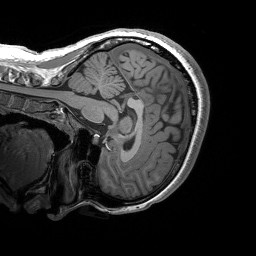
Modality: T1w
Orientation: sagittal
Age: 26